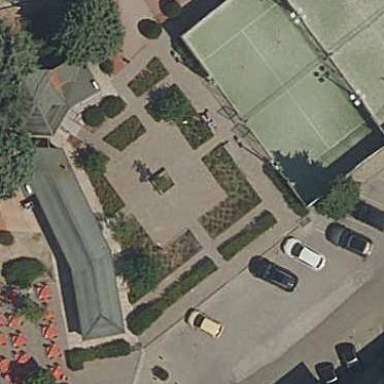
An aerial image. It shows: Tennis court in leisure pitch.